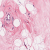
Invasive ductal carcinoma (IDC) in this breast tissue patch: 0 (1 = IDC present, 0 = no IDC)